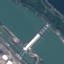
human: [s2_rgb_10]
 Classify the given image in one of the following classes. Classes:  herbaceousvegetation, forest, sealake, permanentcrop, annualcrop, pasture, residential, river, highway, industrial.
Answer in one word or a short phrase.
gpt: River